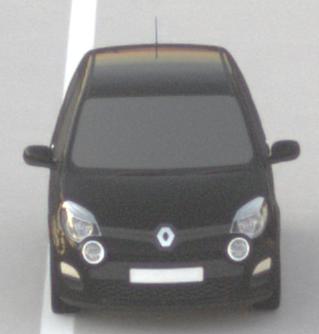
Make: Renault
Model: Twingo 1.2 LEV 16V 75
Detailed model: Twingo (II)
Model produced from: 2012/01
Model produced until: 2014/07
Doors: 3
Color: black
Road condition: dry road
Daytime: sunrise or sunset
Contrast: low contrast